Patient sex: F
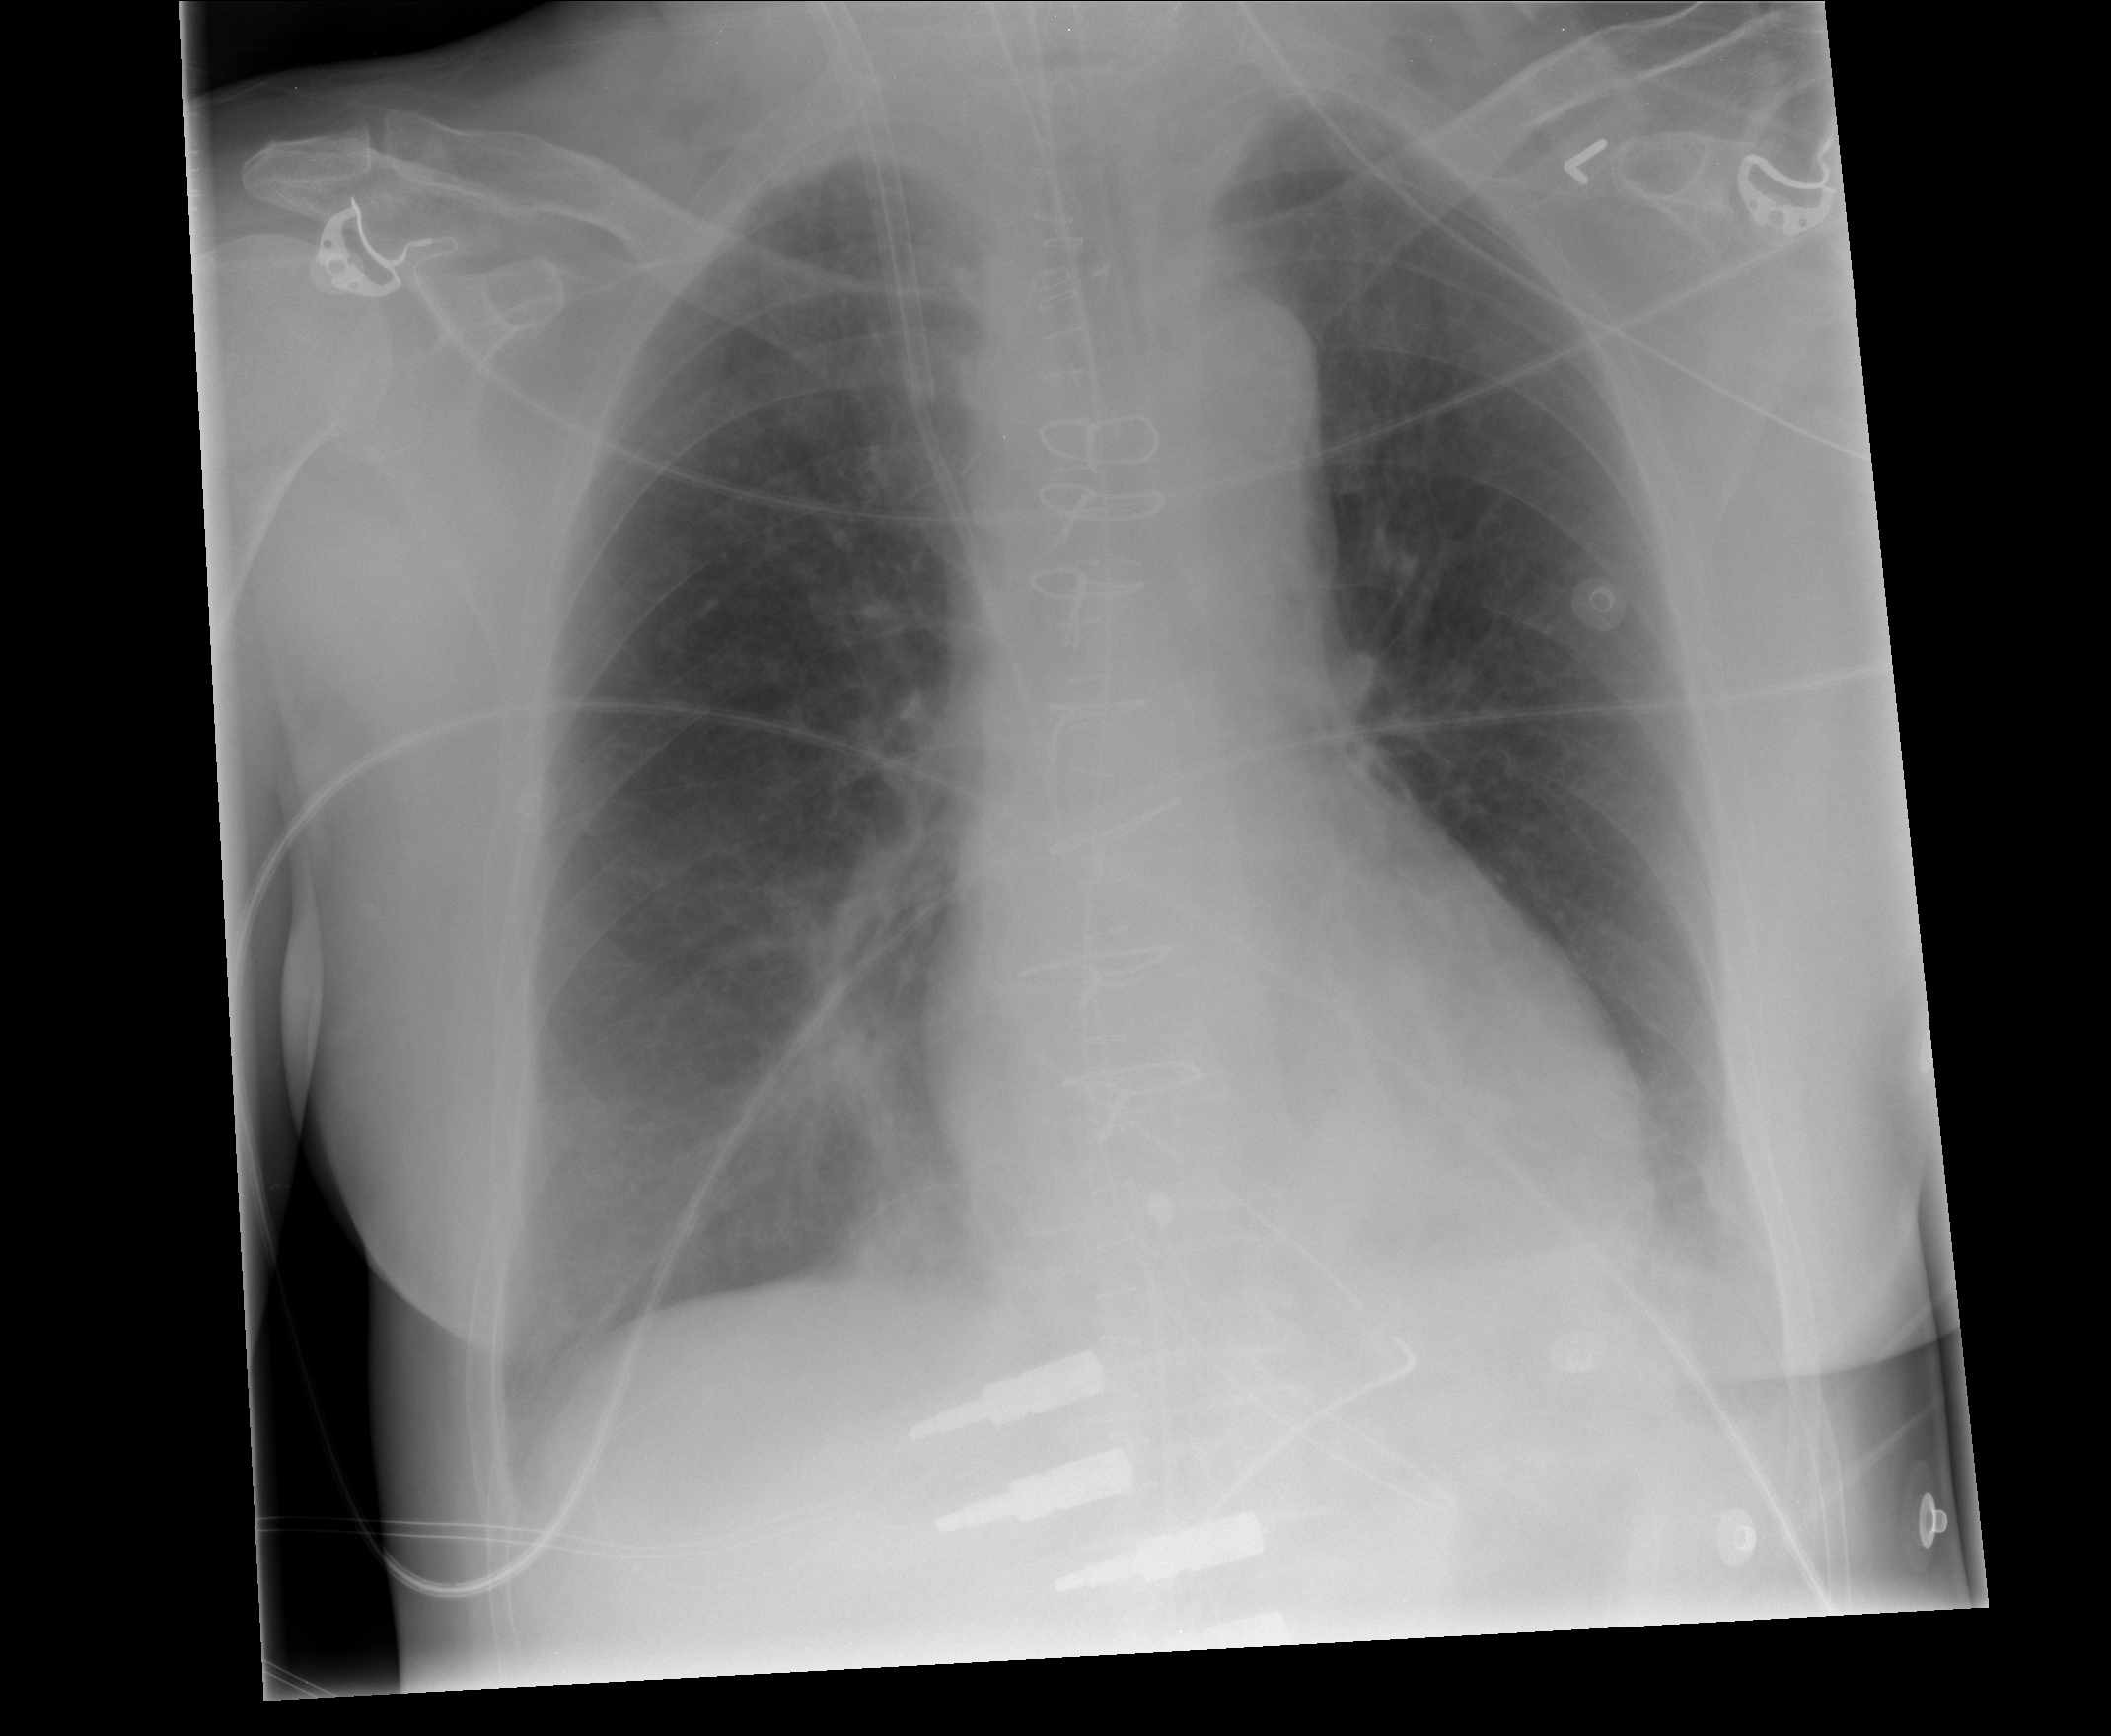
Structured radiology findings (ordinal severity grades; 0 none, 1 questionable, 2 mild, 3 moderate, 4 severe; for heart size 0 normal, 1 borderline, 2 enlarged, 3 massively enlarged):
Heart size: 0
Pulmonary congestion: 0
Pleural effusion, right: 0
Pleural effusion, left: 1
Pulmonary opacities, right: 0
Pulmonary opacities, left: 0
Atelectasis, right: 2
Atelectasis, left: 0